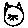
Label: cat